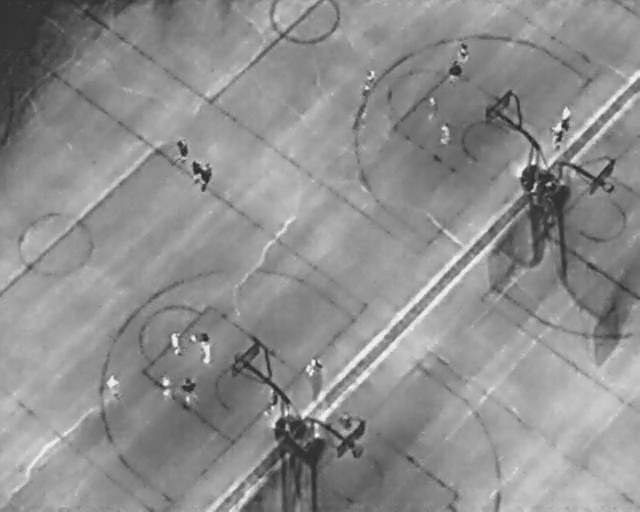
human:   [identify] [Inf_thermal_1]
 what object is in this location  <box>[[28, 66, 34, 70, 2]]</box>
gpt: <ref>1 large person at the center</ref>